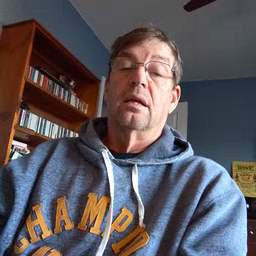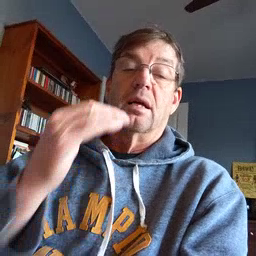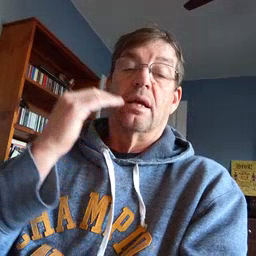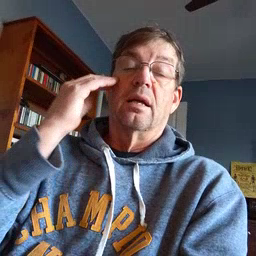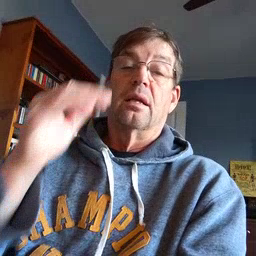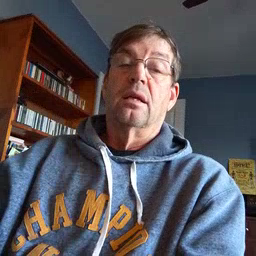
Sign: head